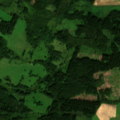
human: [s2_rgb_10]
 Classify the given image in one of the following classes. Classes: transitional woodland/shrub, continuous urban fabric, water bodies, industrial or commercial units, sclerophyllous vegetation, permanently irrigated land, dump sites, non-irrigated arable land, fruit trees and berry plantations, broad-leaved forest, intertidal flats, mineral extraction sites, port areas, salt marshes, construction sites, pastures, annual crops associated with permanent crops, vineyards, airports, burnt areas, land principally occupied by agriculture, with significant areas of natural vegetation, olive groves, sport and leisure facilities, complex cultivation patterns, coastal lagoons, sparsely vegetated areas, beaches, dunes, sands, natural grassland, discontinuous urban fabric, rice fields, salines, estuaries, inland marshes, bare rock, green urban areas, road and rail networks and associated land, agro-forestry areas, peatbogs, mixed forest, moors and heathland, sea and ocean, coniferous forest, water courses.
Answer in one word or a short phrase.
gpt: non-irrigated arable land, complex cultivation patterns, land principally occupied by agriculture, with significant areas of natural vegetation, broad-leaved forest, coniferous forest, mixed forest